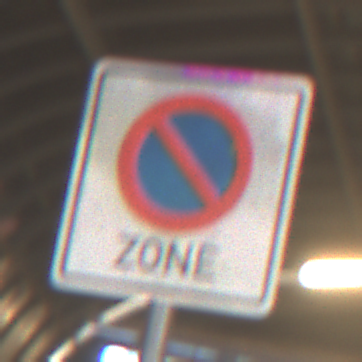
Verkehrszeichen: BeginnEingeschraenktesHalteverbotZone
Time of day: NotSpecified
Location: Indoor (Urban)
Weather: NotSpecified
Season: NotSpecified
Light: Artificial